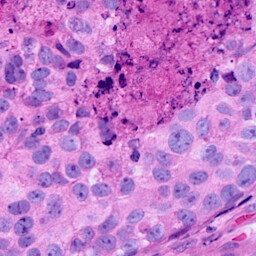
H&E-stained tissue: Breast